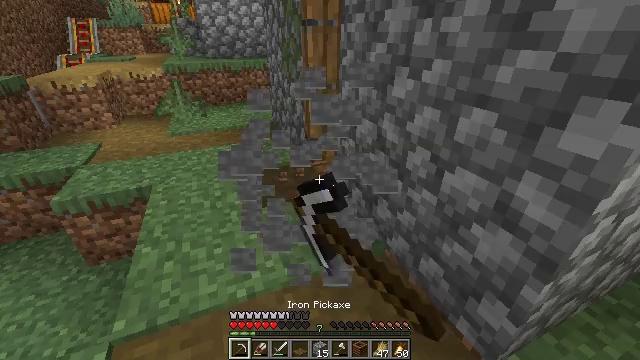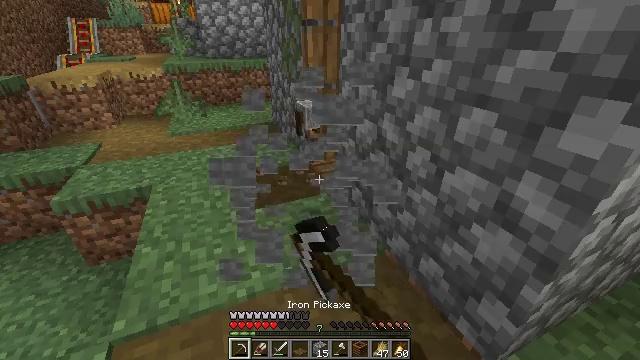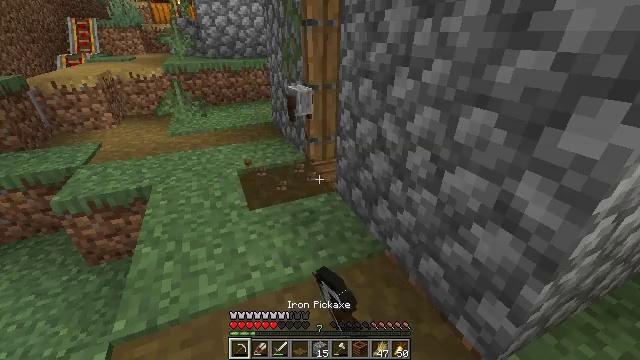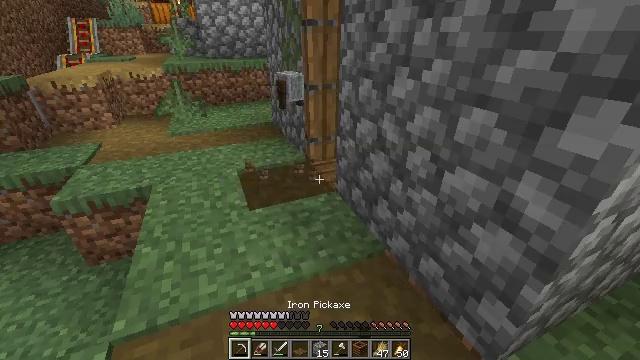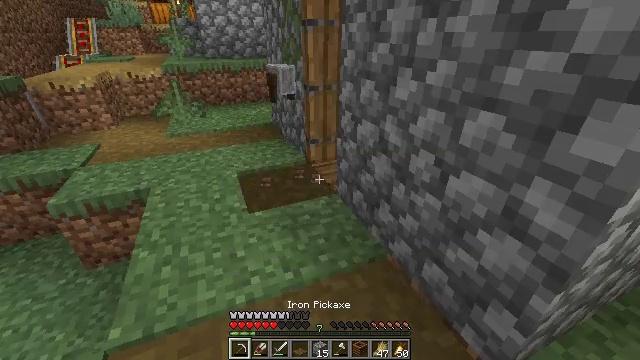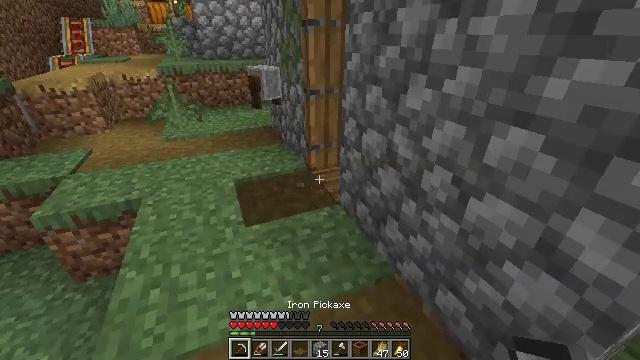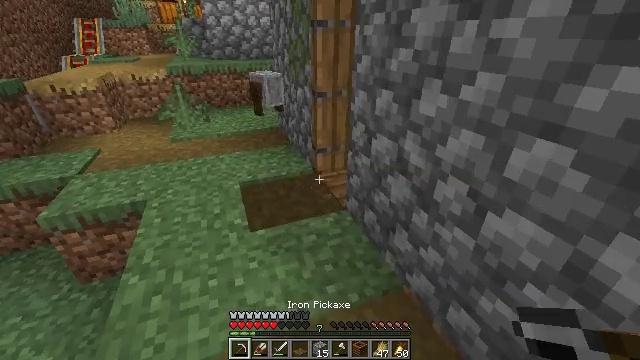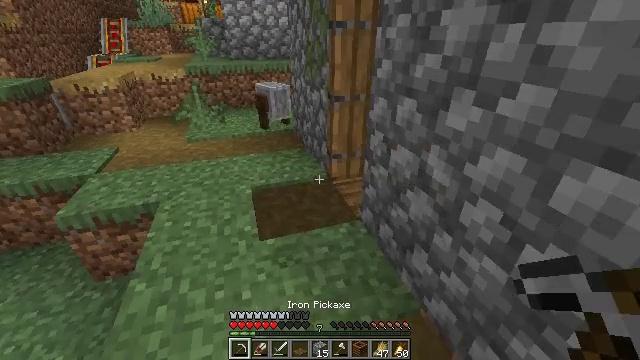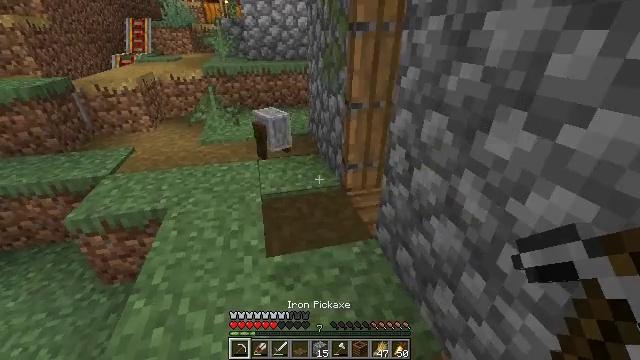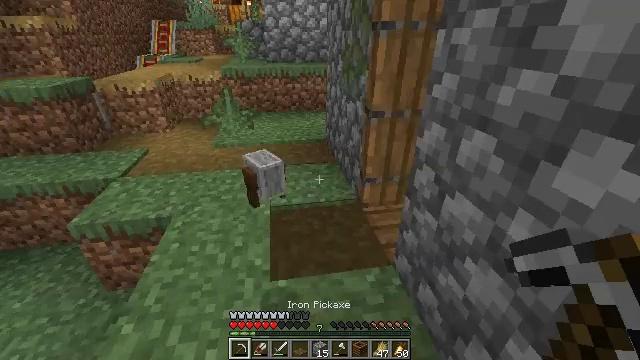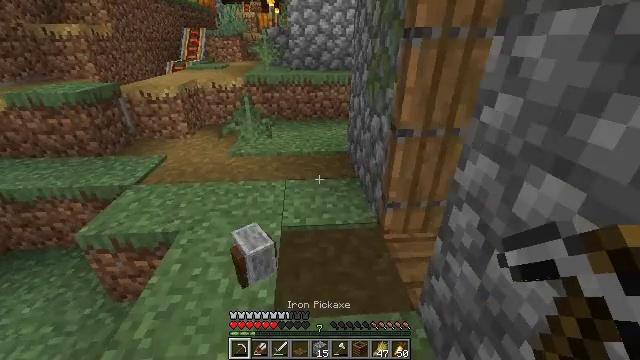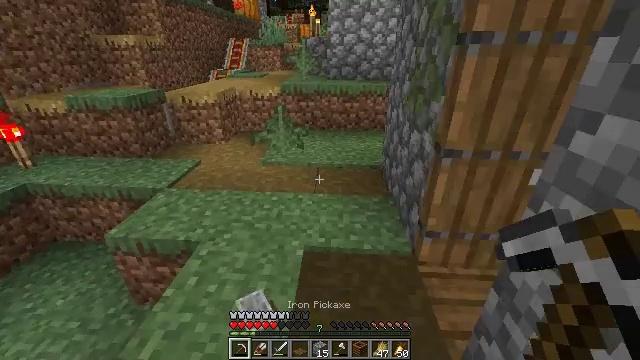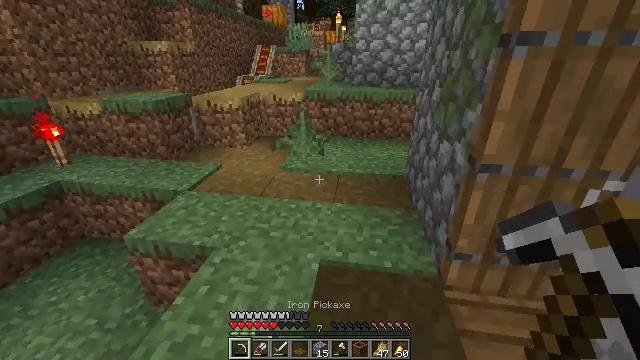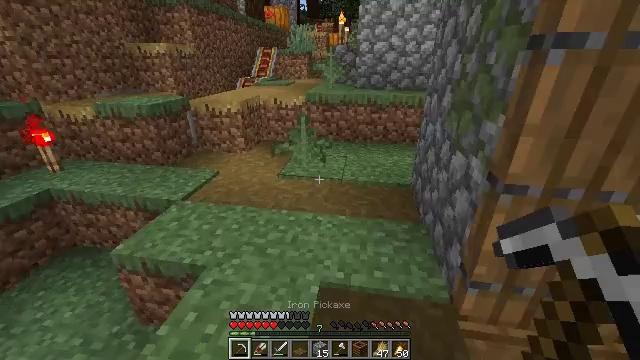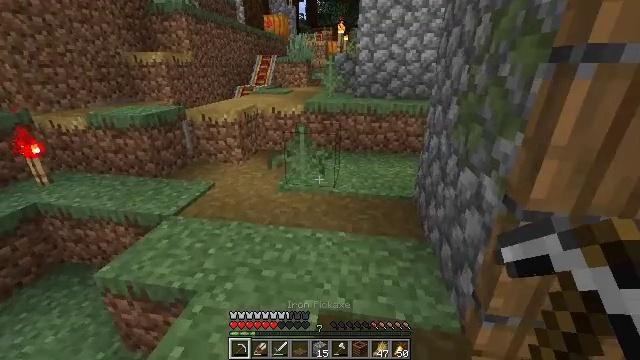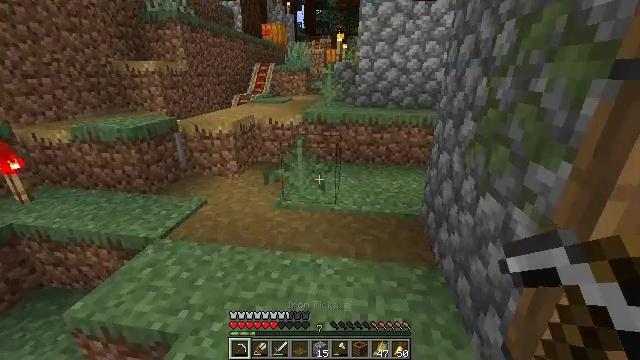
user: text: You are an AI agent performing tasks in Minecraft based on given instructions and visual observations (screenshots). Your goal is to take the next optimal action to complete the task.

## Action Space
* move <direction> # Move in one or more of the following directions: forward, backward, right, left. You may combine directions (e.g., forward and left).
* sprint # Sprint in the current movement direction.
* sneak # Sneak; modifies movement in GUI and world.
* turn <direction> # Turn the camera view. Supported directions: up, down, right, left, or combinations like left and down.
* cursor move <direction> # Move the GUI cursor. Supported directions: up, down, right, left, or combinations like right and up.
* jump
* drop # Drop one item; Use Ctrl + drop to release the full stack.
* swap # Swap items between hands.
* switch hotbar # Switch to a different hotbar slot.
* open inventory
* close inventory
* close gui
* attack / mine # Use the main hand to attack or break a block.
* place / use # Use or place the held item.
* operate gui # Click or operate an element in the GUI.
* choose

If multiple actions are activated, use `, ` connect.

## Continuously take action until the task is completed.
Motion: motion action
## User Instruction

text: Mine the cauldron block.
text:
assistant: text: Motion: attack / mine
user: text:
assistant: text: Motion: no_op
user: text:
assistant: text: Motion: no_op
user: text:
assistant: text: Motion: move forward
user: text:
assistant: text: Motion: move forward
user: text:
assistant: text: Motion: move forward, turn left
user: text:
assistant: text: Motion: move forward, turn left
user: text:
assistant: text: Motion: move forward, turn left
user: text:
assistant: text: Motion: move forward, turn left
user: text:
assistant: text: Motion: move forward, turn left and up
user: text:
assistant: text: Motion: move forward, turn left and up
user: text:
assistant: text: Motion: move forward, turn left and up
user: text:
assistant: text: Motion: move forward
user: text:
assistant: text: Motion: move forward, turn up
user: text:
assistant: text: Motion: move forward, sprint, turn up
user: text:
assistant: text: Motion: move forward, sprint, turn up
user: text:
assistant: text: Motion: move forward, turn right and up
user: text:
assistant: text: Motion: turn right
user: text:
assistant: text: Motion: turn right
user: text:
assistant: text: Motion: turn right
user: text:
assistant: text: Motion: turn right
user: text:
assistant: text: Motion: no_op
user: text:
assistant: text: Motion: no_op
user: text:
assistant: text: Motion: move right, turn up
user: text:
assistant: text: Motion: move right, turn left
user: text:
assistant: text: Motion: move right, turn left and up
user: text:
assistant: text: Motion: turn left and up
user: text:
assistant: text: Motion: turn left and up
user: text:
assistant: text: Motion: turn left
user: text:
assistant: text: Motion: no_op